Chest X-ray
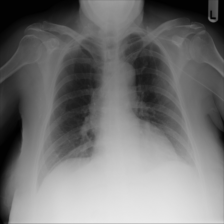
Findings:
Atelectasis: negative
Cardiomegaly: negative
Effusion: negative
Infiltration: negative
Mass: negative
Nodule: negative
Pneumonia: negative
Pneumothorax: negative
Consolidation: negative
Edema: negative
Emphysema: negative
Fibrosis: negative
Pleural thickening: negative
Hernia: negative